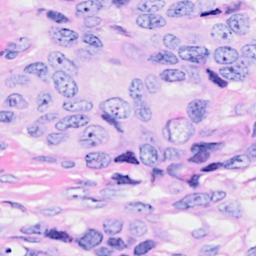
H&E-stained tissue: Breast